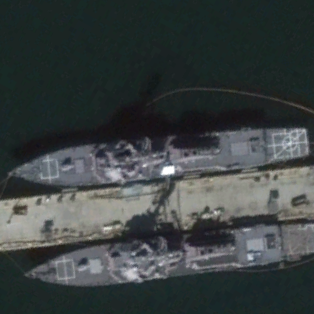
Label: destroyer